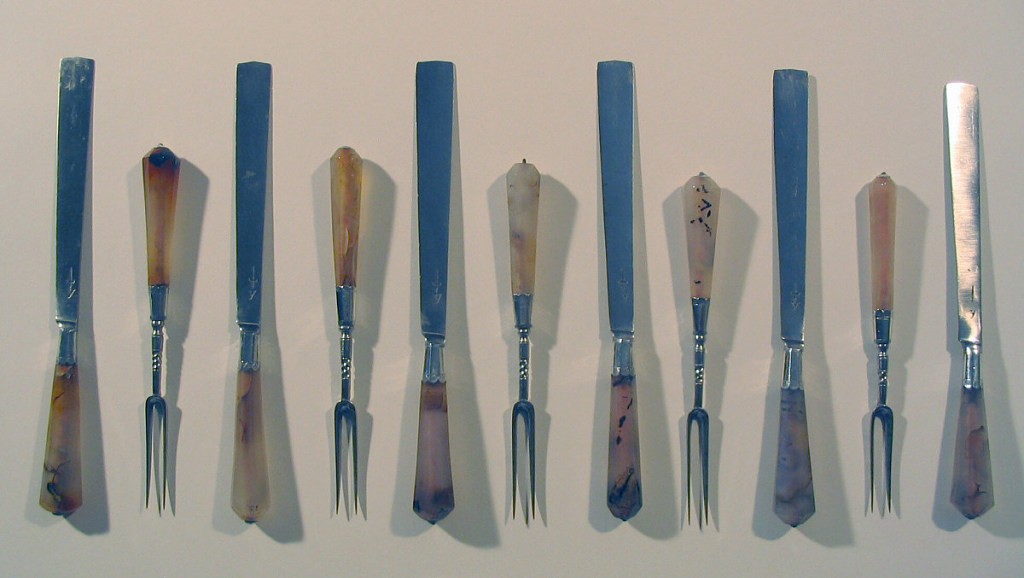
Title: Knife with Eight-Paneled Agate Handle
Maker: William Boswell, active London, late 17th century.
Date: late 17th century
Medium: steel, silver, agate
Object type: knife
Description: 1957-29-3,4: knife (a-f): Eight-panelled agate haft with scallo...;     1957-29-3-a: One of a set of six knives (1957-29-3-a-f). Each k...;     1957-29-3-b: One of a set of six knives (1957-29-3-a-f). Each k...;     1957-29-3-c: One of a set of six knives (1957-29-3-a-f). Each k...;     1957-29-3-d: One of a set of six knives (1957-29-3-a-f). Each k...;     1957-29-3-e: One of a set of six knives (1957-29-3-a-f). Each k...;     1957-29-3-f: One of a set of six knives (1957-29-3-a-f). Each k...;     1957-29-4-a: One of a set of five forks (1957-29-4-a-e). Each f...;     1957-29-4-b: One of a set of five forks (1957-29-4-a-e). Each f...;     1957-29-4-c: One of a set of five forks (1957-29-4-a-e). Each f...;     1957-29-4-d: One of a set of five forks (1957-29-4-a-e). Each f...;     1957-29-4-e: One of a set of five forks (1957-29-4-a-e). Each f...